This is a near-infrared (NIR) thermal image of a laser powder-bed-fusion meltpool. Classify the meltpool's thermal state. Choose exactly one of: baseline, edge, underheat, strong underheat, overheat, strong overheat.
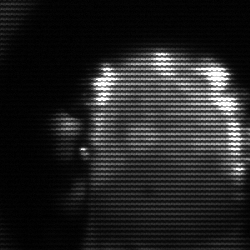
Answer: baseline